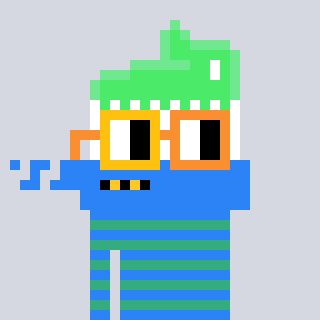
a pixel art character with square yellow and orange glasses, a toothbrush-shaped head and a teal-colored body on a cool background